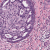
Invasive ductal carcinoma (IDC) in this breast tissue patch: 0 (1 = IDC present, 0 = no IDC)